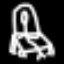
Label: chair